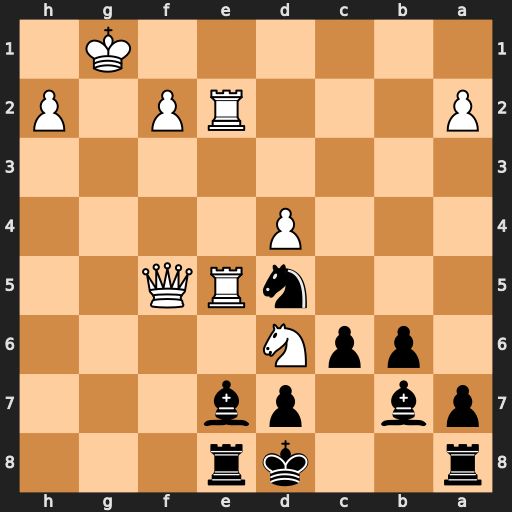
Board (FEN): r2kr3/pb1pb3/1ppN4/3nRQ2/3P4/8/P3RP1P/6K1
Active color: b
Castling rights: -
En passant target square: -
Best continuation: Rg8+ Kh1 Bxd6 Rxd5 cxd5